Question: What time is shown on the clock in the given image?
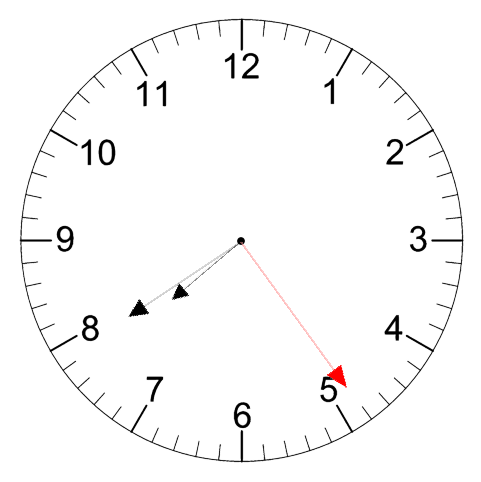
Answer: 07:39:24